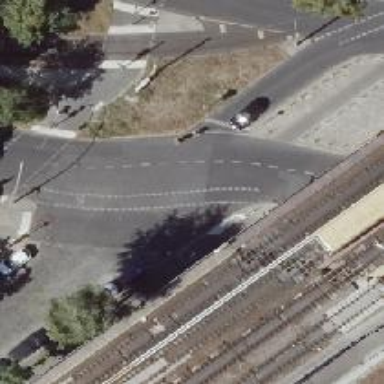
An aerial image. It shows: Unmarked road crossing.